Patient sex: M
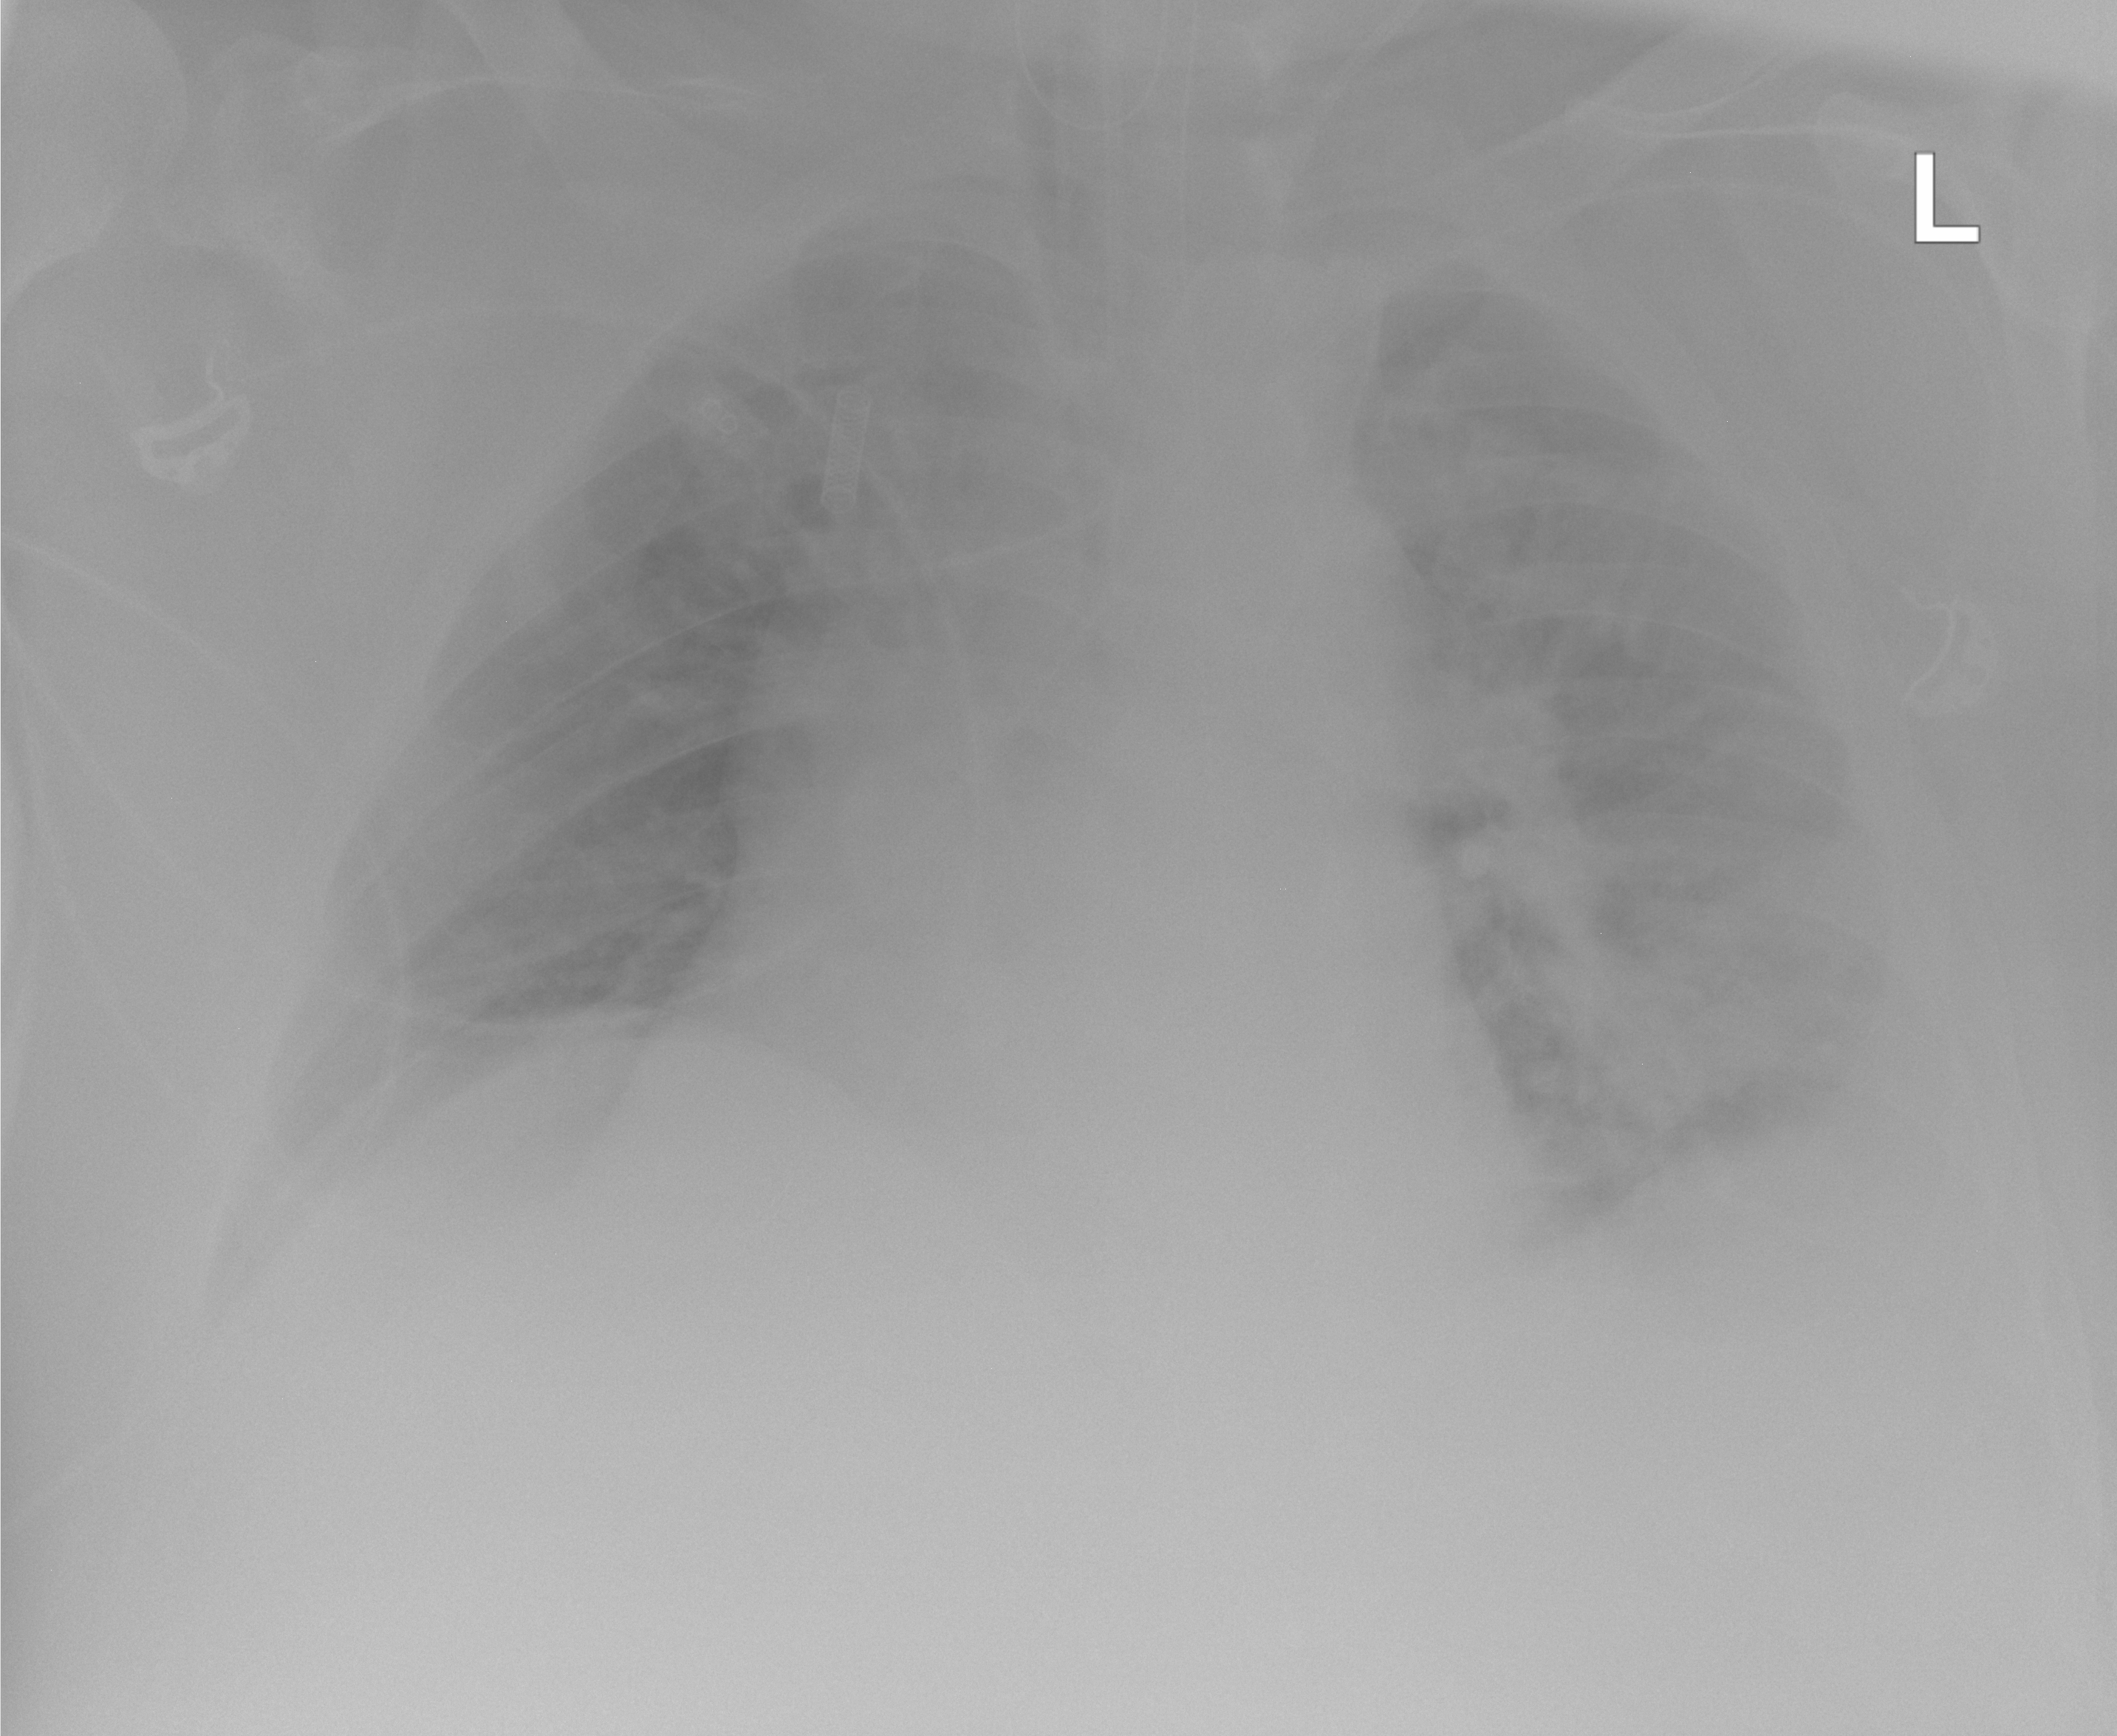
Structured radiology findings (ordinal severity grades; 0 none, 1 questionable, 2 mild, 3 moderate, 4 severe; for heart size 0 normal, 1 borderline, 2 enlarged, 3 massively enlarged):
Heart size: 1
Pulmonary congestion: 1
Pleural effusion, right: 0
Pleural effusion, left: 2
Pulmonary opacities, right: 0
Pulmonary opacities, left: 3
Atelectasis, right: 0
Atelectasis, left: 2